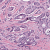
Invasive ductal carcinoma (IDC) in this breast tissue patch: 1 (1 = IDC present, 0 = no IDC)